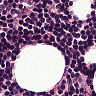
Metastatic tissue present: no